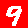
Digit: 9